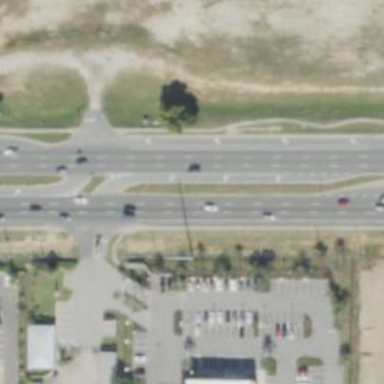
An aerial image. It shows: Asphalt road designated as trunk highway.